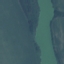
Land use / land cover class: River